Interaction volume radius: 5 \u00c5
Interaction volume height: 10 \u00c5
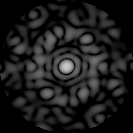
Disorder parameter: 0.7582